Interaction volume radius: 5 \u00c5
Interaction volume height: 30 \u00c5
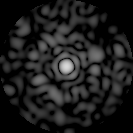
Disorder parameter: 0.8422